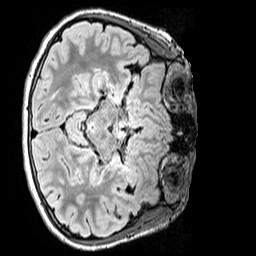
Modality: FLAIR
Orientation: axial
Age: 12
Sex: female
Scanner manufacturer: siemens
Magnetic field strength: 3 T
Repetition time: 5 s
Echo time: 0.388 s